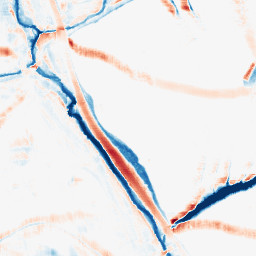
Category: morphological
Decomposition family: morphological_square
Decomposition parameters: operation: average
size: 15
Upsampling method: regularized
Upsampling parameters: scale: 4
lambda_reg: 0.01
Upsampling scale: 4